Field crop: maize
Growth stage: 2
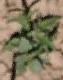
Species: atriplex